Interaction volume radius: 5 \u00c5
Interaction volume height: 20 \u00c5
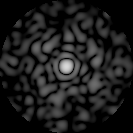
Disorder parameter: 0.8511